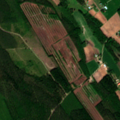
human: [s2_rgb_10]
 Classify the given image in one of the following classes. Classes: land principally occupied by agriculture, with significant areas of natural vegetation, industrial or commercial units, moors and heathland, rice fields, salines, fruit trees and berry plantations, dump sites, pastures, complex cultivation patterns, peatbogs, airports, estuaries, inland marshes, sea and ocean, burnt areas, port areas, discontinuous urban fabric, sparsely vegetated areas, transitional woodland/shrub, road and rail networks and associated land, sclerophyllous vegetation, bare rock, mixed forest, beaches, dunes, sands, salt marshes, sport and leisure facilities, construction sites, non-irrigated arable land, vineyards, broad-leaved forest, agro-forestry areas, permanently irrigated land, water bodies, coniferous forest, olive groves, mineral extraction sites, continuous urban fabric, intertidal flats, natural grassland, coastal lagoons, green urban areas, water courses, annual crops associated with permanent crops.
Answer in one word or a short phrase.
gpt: land principally occupied by agriculture, with significant areas of natural vegetation, coniferous forest, mixed forest, peatbogs